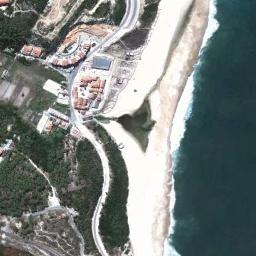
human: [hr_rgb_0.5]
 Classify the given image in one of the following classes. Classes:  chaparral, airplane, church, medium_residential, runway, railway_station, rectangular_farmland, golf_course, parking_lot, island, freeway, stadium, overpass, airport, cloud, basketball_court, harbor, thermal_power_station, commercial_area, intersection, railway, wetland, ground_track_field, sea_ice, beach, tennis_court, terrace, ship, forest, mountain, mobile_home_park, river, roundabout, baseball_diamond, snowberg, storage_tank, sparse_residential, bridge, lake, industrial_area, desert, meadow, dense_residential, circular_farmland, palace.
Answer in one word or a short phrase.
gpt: beach